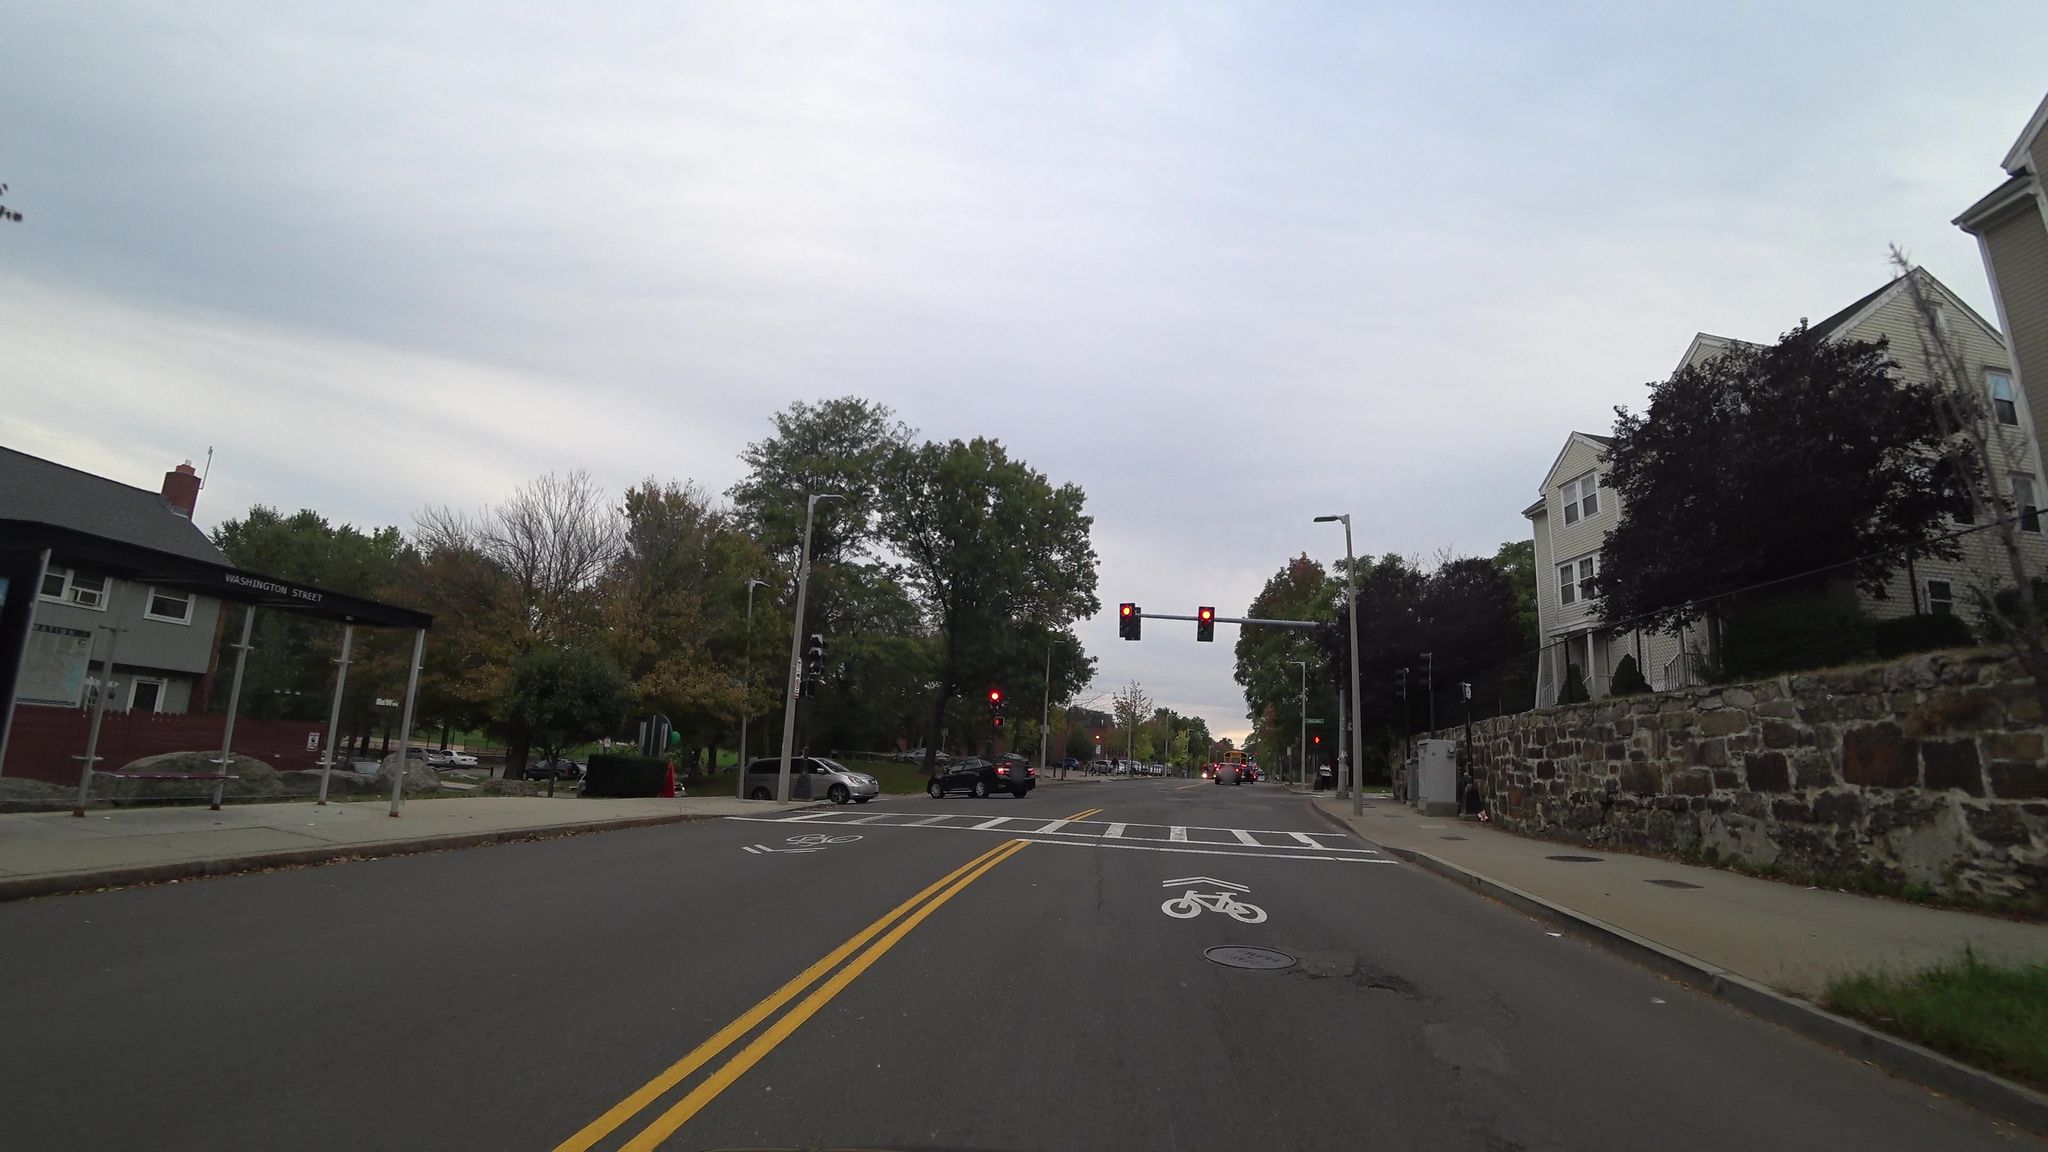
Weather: cloudy
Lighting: day
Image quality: good
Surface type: driving surface
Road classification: secondary
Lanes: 2
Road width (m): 19.8
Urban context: urban centre
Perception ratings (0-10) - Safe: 3.63, Lively: 7.81, Beautiful: 7.37, Boring: 3.65, Depressing: 2.87, Wealthy: 4.81